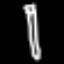
Label: pencil